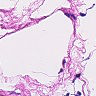
Metastatic tissue present: no